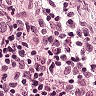
Metastatic tissue present: no